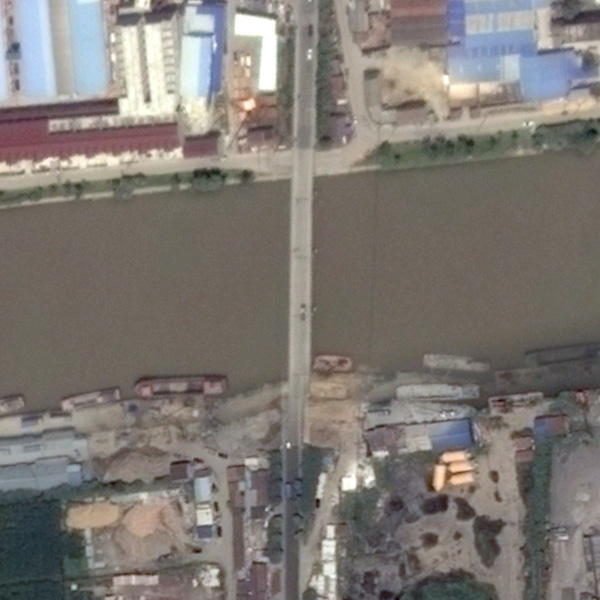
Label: Bridge